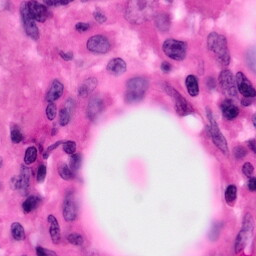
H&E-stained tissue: Pancreatic